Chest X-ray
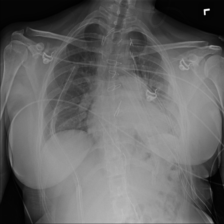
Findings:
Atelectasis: negative
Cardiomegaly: negative
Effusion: negative
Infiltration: negative
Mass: negative
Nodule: negative
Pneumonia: negative
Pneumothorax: negative
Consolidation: negative
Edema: negative
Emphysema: negative
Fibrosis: negative
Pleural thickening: negative
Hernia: negative